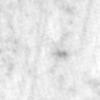
Label: no_change